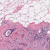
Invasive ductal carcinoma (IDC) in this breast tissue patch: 1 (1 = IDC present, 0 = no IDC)